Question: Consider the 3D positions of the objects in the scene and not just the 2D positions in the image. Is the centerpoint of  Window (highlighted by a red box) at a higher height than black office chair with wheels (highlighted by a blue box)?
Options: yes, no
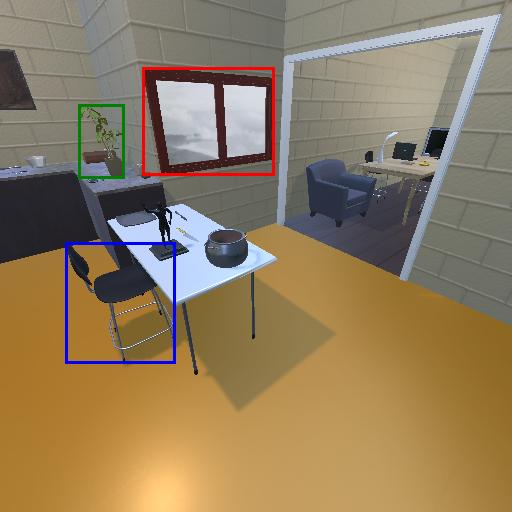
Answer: yes